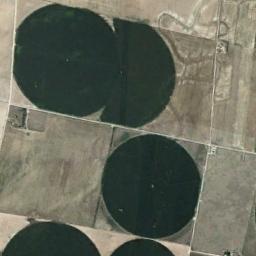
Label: circular_farmland